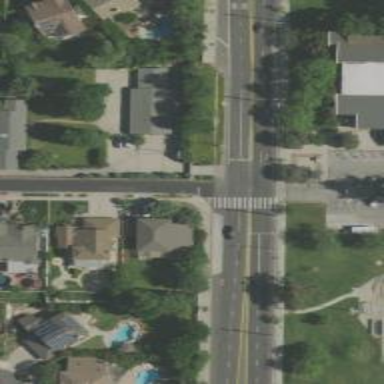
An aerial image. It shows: Marked crossing on the road.